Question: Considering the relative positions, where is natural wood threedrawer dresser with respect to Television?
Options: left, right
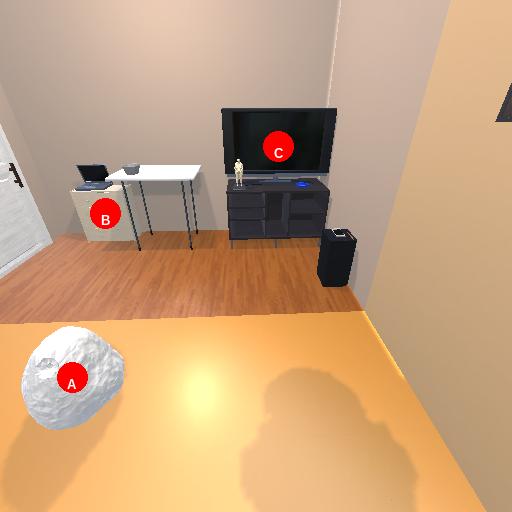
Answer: left